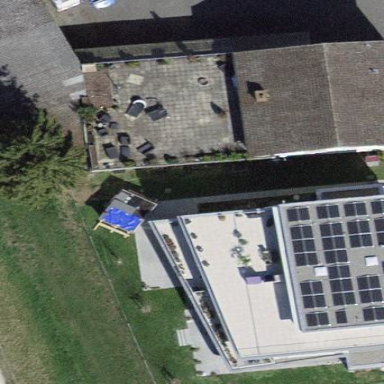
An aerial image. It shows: Building with flat roof.